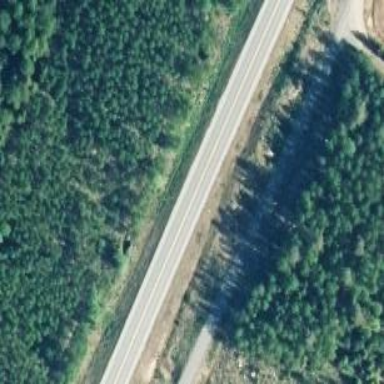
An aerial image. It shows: Asphalt road designated as trunk highway.